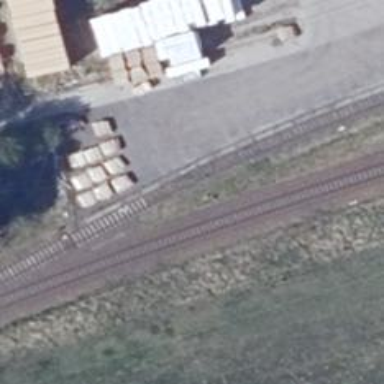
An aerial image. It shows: Railway switch with turnout to the right.